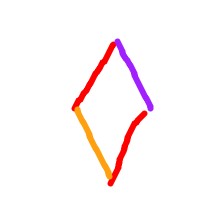
Shape: rhombus